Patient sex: M
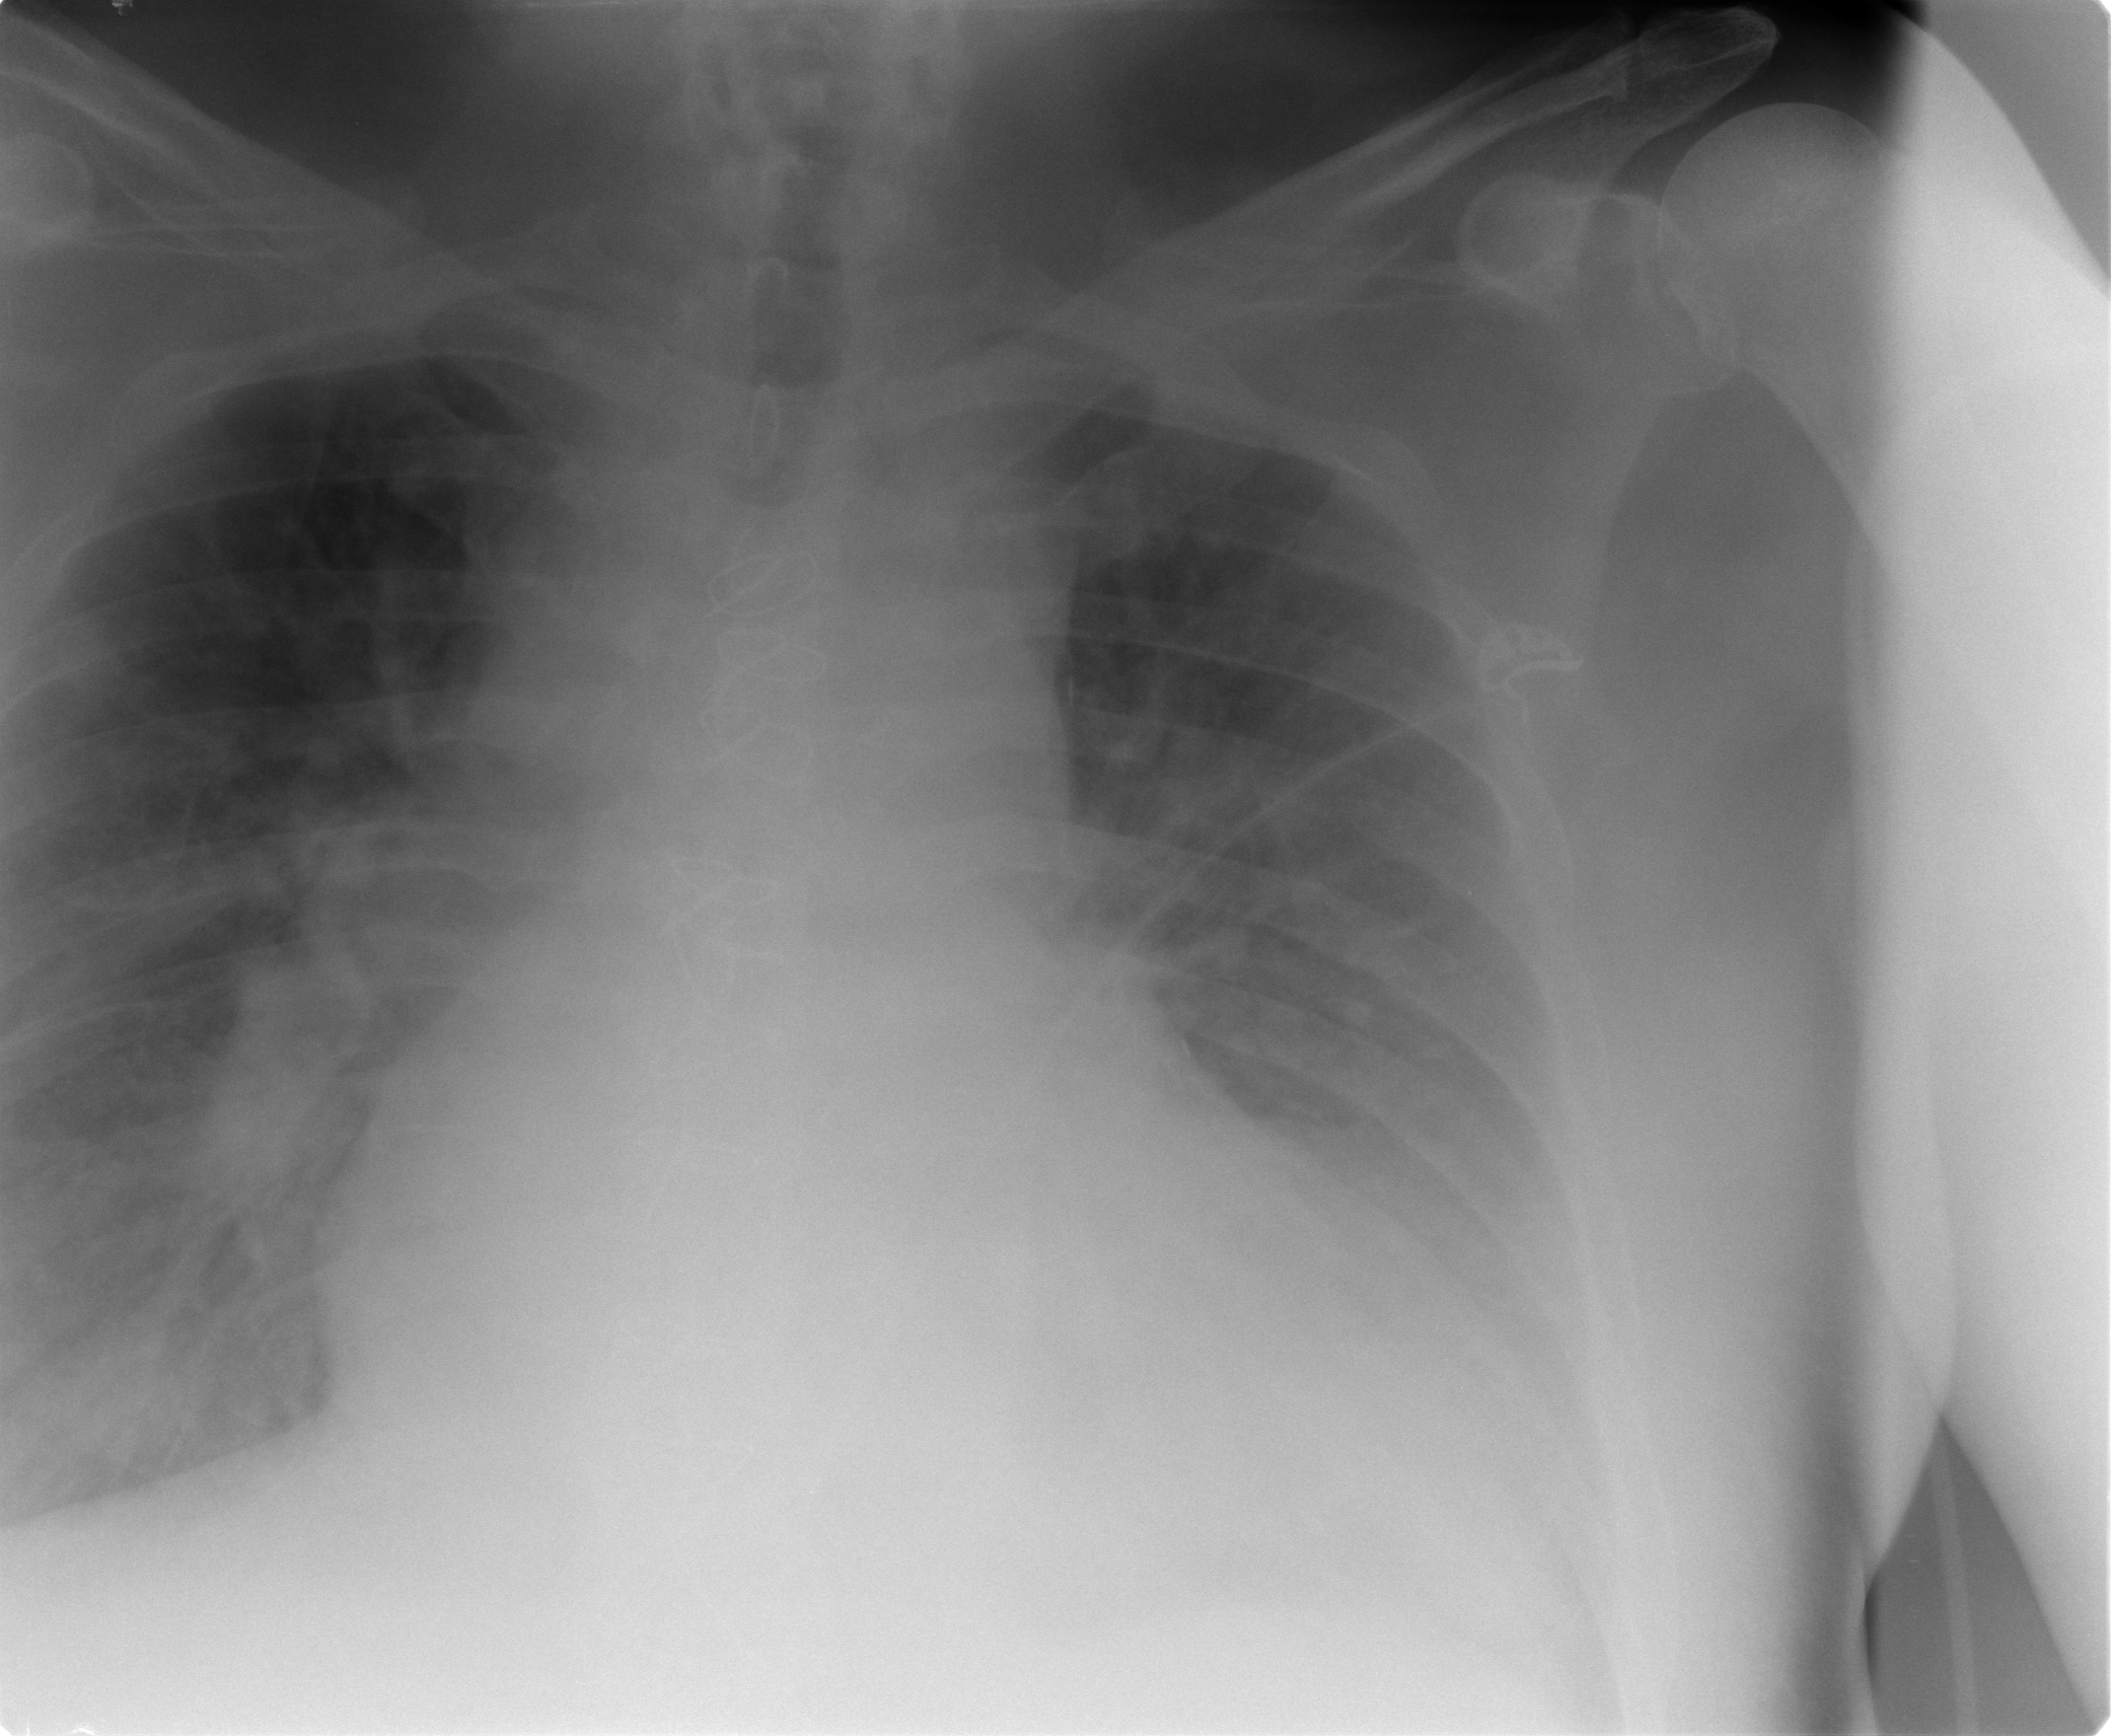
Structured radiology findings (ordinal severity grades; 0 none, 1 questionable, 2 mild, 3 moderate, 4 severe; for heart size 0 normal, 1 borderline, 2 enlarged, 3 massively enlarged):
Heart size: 2
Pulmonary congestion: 2
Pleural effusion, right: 1
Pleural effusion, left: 2
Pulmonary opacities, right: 2
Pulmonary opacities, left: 2
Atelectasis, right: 2
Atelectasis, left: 2